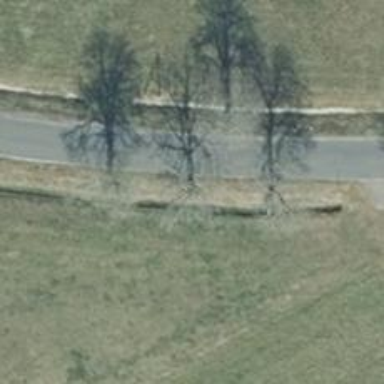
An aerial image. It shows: Avenue lined with deciduous broadleaved trees.